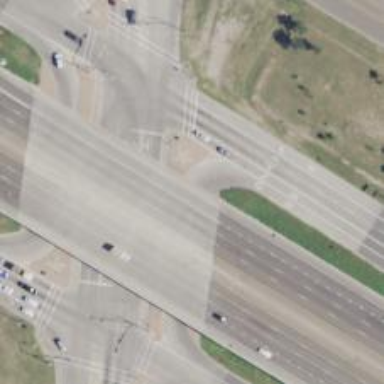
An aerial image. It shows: Secondary link road leading to turnaround junction.